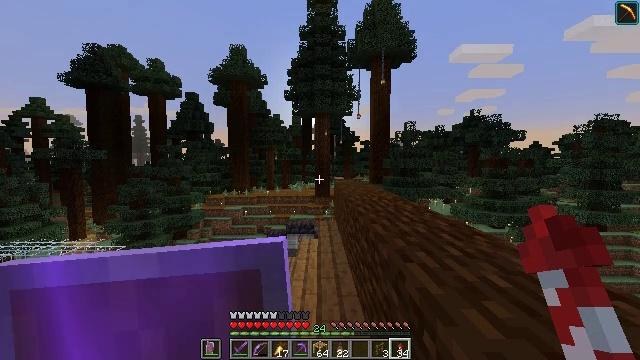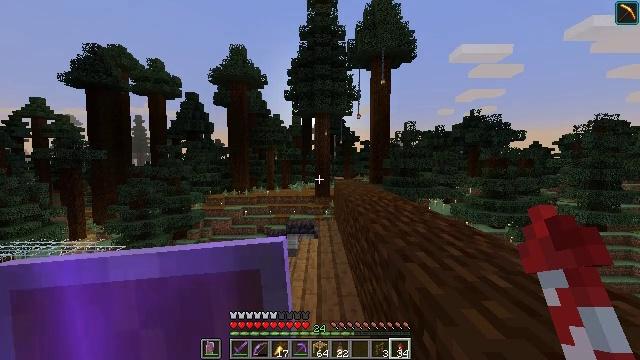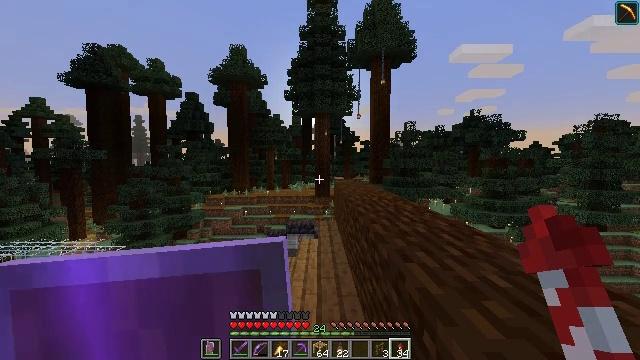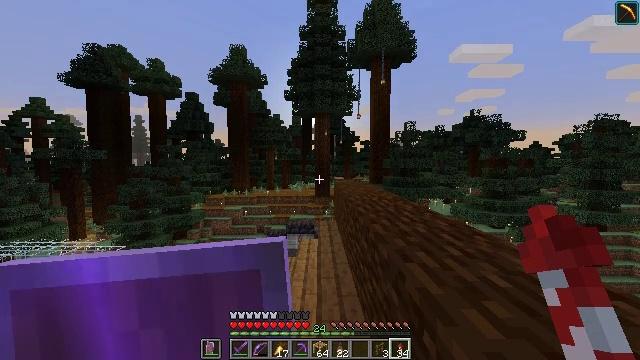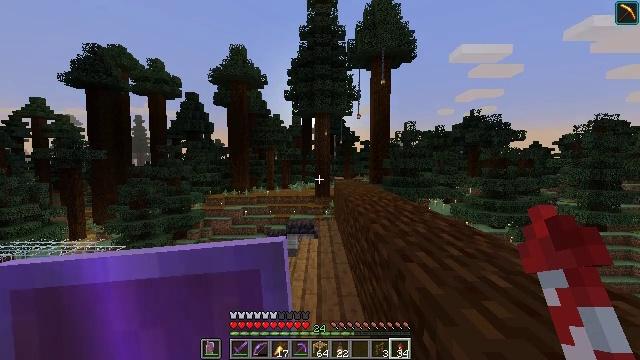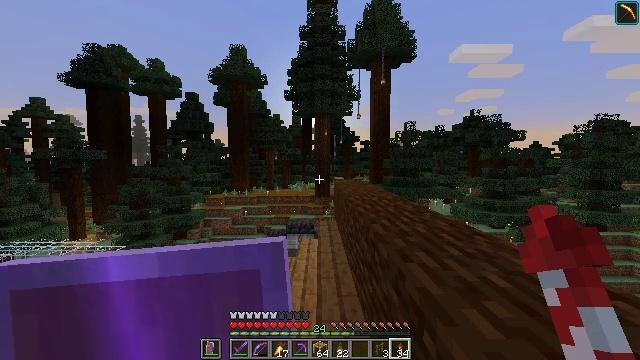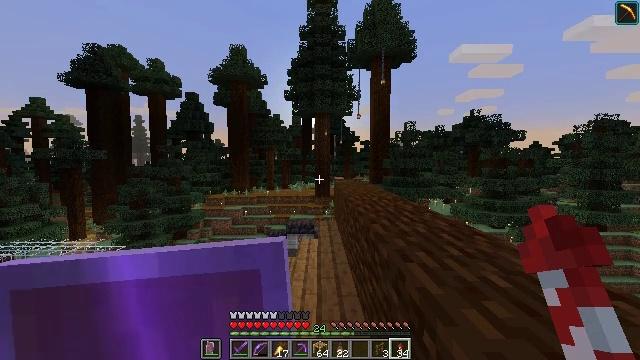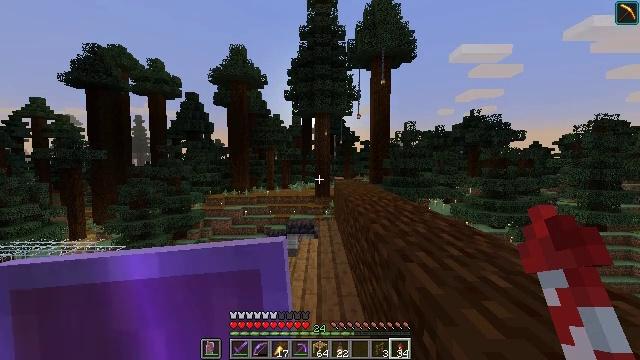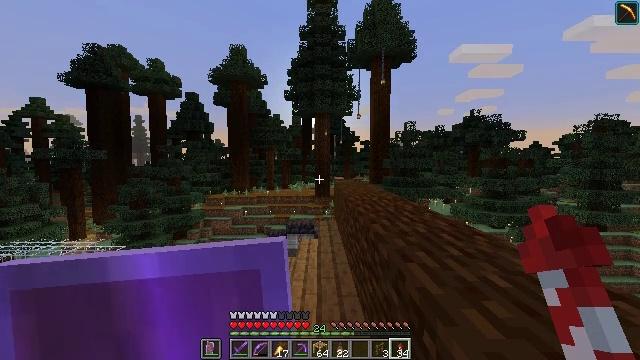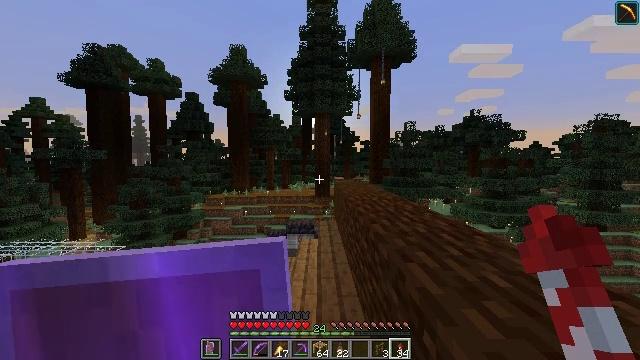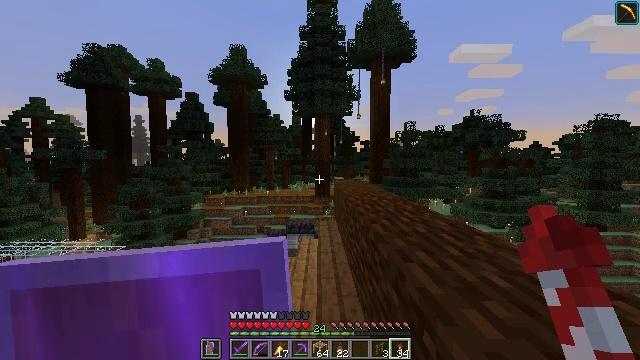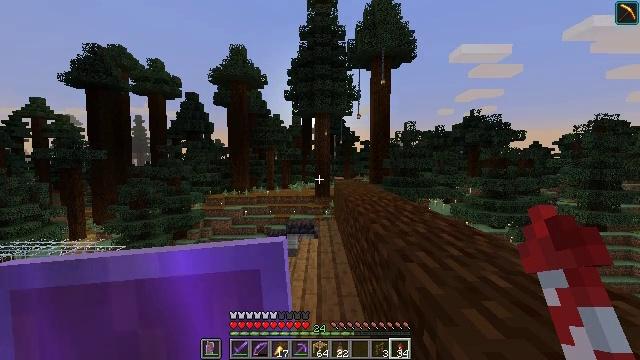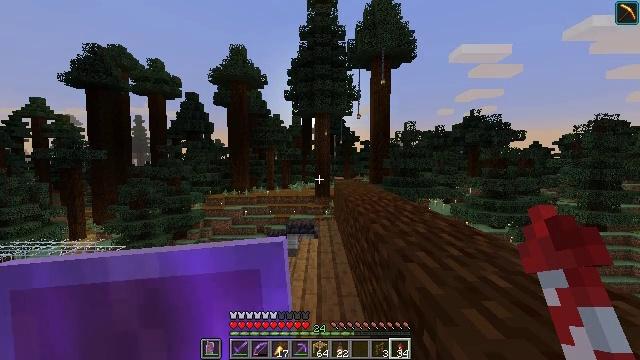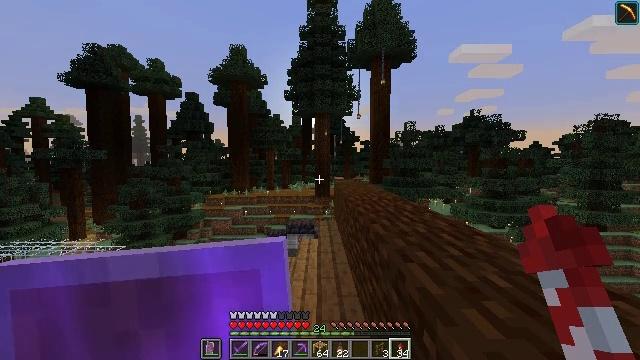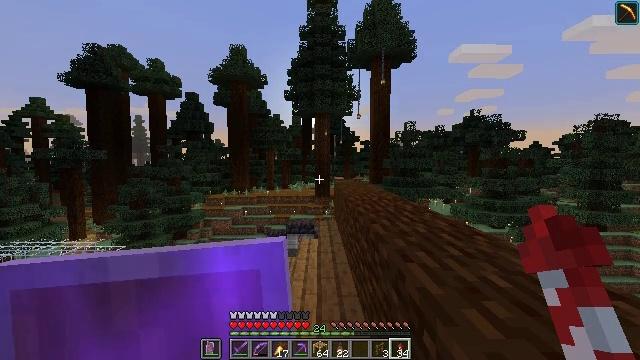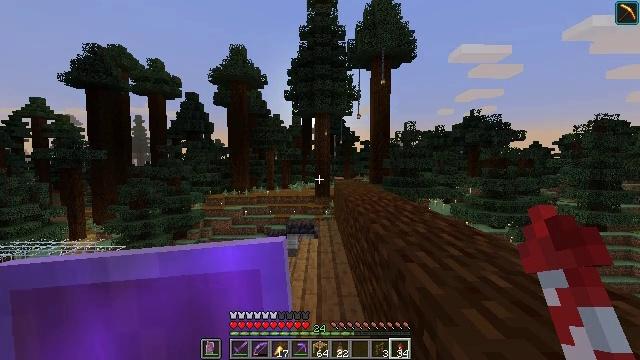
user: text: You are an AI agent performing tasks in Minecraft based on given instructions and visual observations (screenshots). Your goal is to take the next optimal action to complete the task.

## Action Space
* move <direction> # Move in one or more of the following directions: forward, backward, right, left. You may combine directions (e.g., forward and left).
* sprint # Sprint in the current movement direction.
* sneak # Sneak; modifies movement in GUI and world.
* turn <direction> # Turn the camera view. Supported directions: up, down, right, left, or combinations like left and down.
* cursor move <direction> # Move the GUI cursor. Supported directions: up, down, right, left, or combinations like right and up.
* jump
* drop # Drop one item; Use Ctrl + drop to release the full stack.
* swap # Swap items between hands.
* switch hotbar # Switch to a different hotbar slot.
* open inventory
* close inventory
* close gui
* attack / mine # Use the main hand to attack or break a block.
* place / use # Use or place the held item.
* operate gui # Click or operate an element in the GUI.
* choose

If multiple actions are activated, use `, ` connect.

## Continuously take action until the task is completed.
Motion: motion action
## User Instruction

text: Produce a brown carpet using brown wool on the crafting table.
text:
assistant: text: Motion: no_op
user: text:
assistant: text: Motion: no_op
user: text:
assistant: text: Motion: no_op
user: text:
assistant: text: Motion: no_op
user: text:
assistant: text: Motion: no_op
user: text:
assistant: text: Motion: no_op
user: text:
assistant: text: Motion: no_op
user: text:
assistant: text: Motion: no_op
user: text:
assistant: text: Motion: no_op
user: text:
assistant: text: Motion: no_op
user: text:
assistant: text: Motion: no_op
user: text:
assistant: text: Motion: no_op
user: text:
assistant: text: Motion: no_op
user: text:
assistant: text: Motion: no_op
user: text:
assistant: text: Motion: no_op
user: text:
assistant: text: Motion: no_op
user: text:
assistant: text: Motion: no_op
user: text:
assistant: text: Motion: no_op
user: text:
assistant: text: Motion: no_op
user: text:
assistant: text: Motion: no_op
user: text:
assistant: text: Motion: no_op
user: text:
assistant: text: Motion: no_op
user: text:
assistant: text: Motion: no_op
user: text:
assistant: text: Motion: no_op
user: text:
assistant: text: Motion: no_op
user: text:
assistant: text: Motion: no_op
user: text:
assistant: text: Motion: no_op
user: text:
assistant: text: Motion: no_op
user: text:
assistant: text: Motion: no_op
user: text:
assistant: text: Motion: no_op